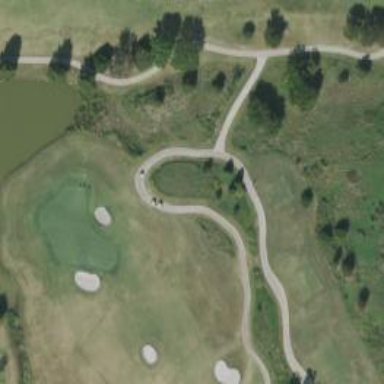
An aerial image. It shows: Golf cartpath that is also road path.